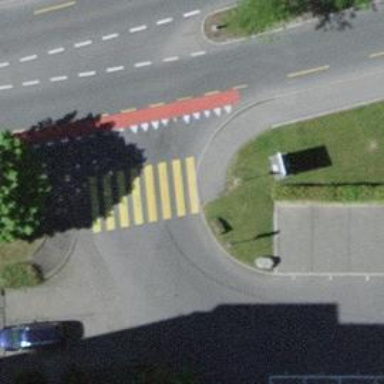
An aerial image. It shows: Kerb barrier.